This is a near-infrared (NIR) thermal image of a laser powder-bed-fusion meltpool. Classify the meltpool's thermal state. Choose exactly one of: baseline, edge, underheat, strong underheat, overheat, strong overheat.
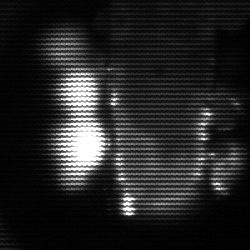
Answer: strong underheat